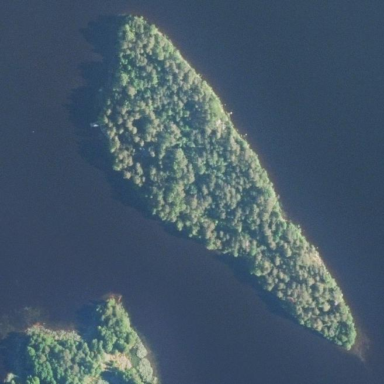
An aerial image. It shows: Islet.